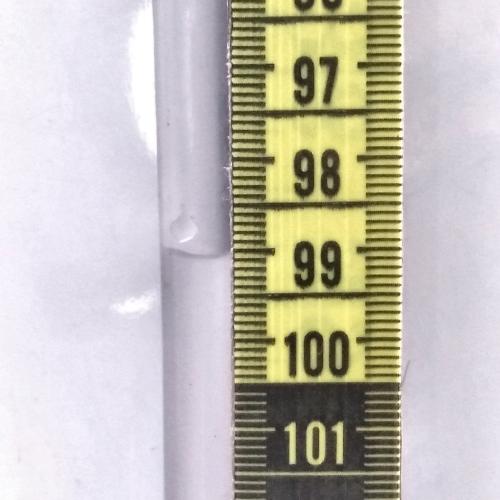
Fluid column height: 99.0 cm